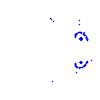
Particle: proton